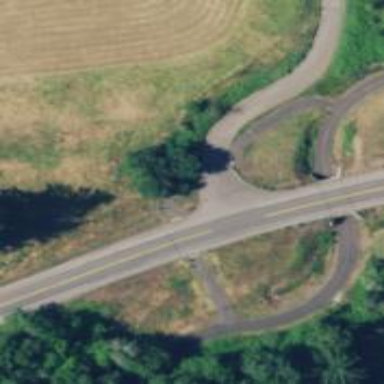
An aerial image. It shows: Stop road.